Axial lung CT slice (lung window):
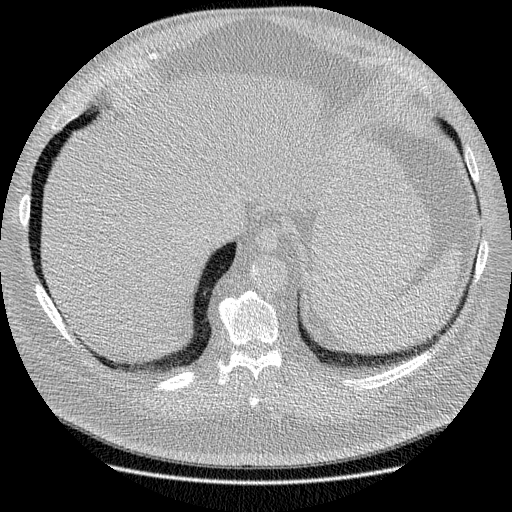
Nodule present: no